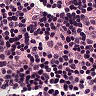
Metastatic tissue present: no